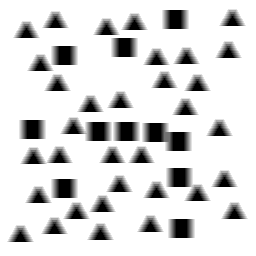
Squares: 11
Triangles: 33
Stars: 0
Total shapes: 44